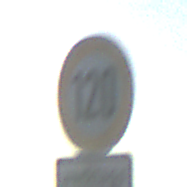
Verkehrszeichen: Geschwindigkeit120
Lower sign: ZeitangabenMitBeschraenkungAufWochentage7
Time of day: SunriseSunset
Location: Outdoor (Nature)
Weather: PartlyCloudy
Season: NotSpecified
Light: Natural